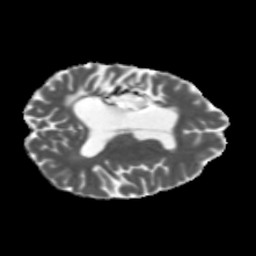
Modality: MD
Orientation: axial
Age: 31
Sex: female
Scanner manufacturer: siemens
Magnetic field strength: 3 T
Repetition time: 5.47 s
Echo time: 0.0854 s